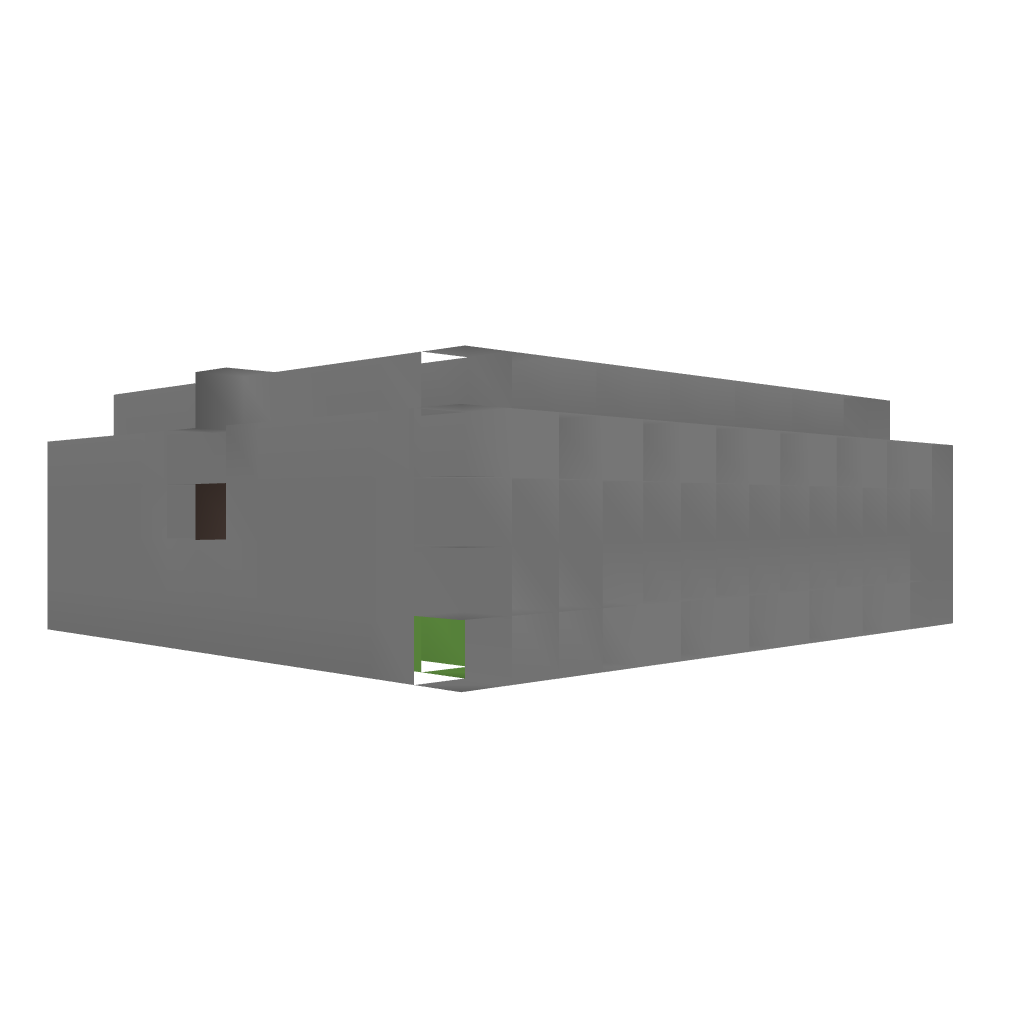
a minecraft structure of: house that is not furnished